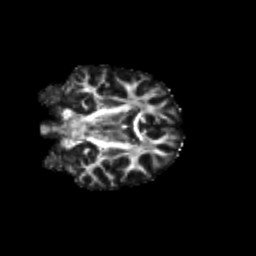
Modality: FA
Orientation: coronal
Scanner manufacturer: siemens
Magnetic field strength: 3 T
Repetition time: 9.2 s
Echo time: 0.084 s